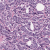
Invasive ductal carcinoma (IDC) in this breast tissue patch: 1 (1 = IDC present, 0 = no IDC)